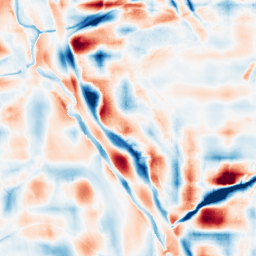
Category: wavelet
Decomposition family: wavelet_reverse_biorthogonal
Decomposition parameters: wavelet: rbio5.5
level: 5
Upsampling method: cubic_catmull_rom
Upsampling parameters: scale: 8
Upsampling scale: 8